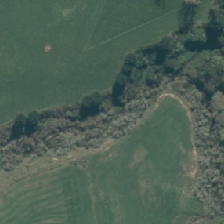
Land cover: deciduous_hardwood